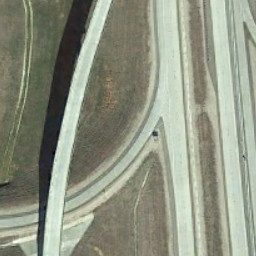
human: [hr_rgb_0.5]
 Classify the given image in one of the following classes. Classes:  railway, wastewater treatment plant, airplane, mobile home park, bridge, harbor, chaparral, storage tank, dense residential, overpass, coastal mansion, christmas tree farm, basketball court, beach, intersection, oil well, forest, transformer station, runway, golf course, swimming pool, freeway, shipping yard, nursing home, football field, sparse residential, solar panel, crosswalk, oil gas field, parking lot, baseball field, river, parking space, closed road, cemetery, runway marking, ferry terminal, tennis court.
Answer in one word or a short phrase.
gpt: overpass